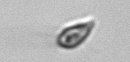
Label: Cryptophyta